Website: macys
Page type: billing-address
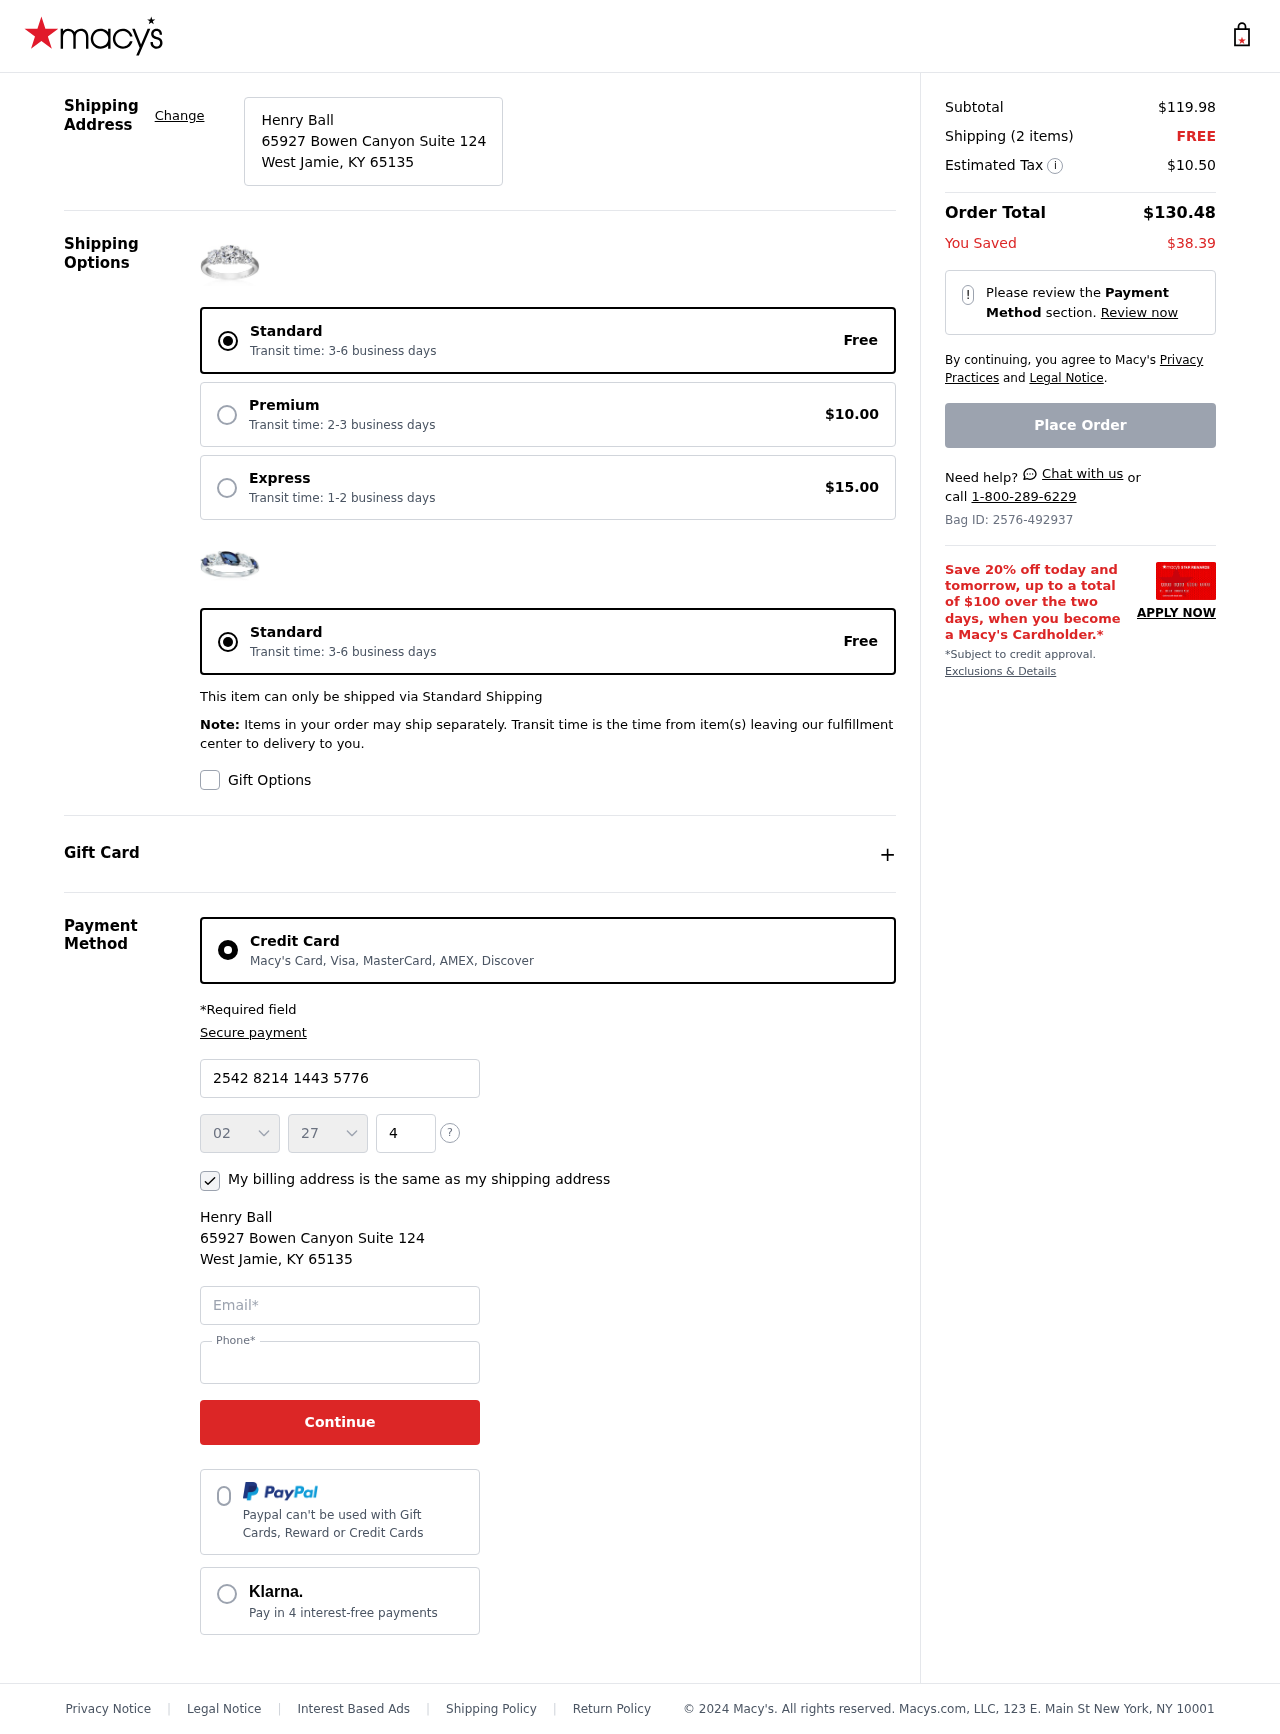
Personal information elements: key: PII_CARD_CVV
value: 408
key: PII_CARD_EXPIRY_MONTH
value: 02
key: PII_CARD_EXPIRY_YEAR
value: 27
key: PII_CARD_NUMBER
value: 2542 8214 1443 5776
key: PII_CITY_STATE_ZIP
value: West Jamie, KY 65135
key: PII_EMAIL
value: henry_ball@hotmail.com
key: PII_FULLNAME
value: Henry Ball
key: PII_PHONE
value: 3026926448
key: PII_STREET
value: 65927 Bowen Canyon Suite 124
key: PII_FULLNAME2
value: Henry Ball
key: PII_CITY
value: West Jamie
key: PII_STATE_ABBR
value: KY
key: PII_POSTCODE
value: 65135
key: PII_POSTCODE_FULL
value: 65135
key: PII_CITY_STATE
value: West Jamie, KY
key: PII_POSTCODE_NUMERIC
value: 65135
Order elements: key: ORDER_SUBTOTAL
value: $119.98
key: ORDER_NUM_ITEMS
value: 2
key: ORDER_SHIPPING_COST
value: FREE
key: ORDER_TAX
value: $10.50
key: ORDER_TOTAL
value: $130.48
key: ORDER_SAVINGS
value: $38.39
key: ORDER_ID
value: Bag ID: 2576-492937